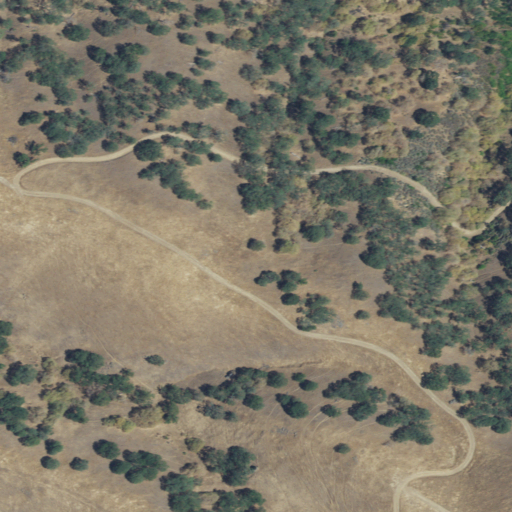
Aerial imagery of ridge(s) in California named Crane Ridge containing mixed forest, shrub, and grassland